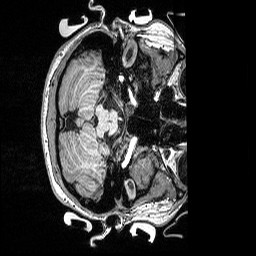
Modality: T1w
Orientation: axial